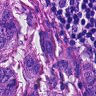
Metastatic tissue present: yes